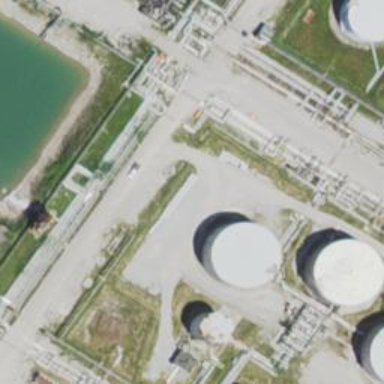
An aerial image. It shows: Storage tank with man-made structure.